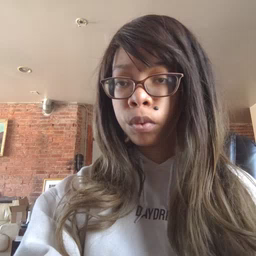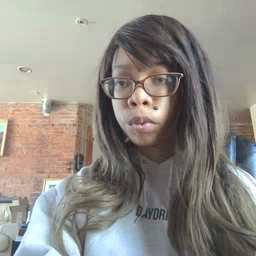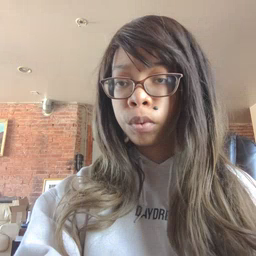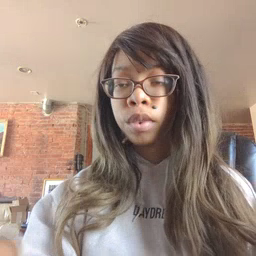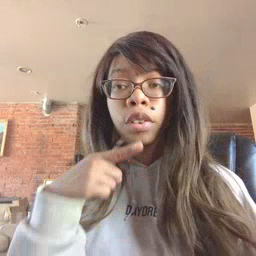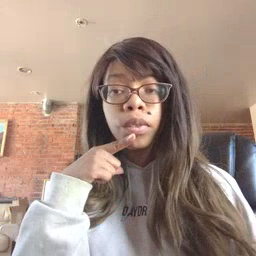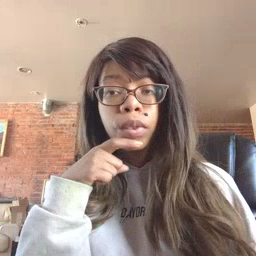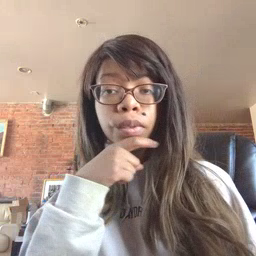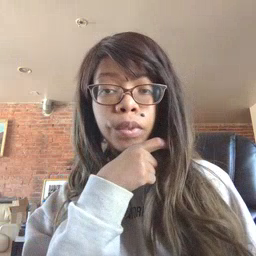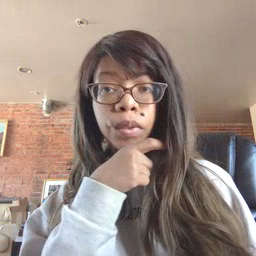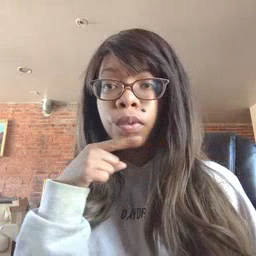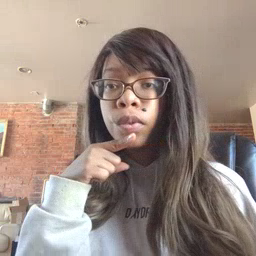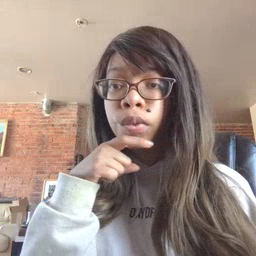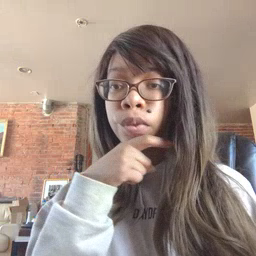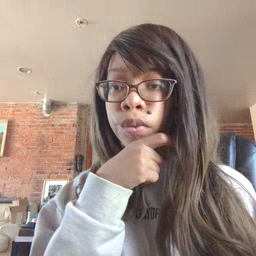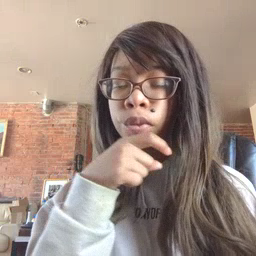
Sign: cereal